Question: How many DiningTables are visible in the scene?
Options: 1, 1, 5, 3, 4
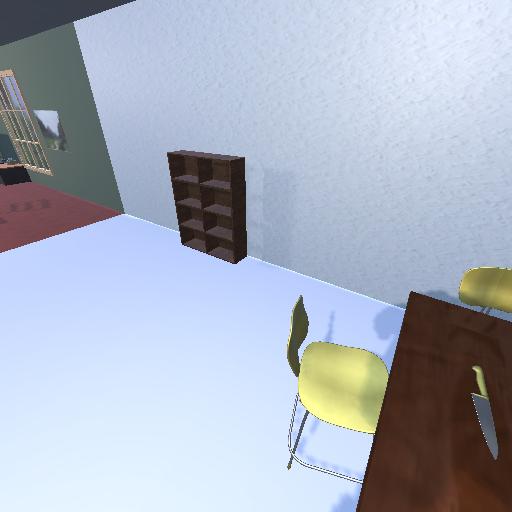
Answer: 1